Question: I have a 'struct' declared in one of my classes as such:
'''
#pragma once
#include <GL\glew.h>
#include <GLFW\glfw3.h>
#include "glm\glm.hpp"
#include <string>
#include <vector>
class OpenGLView
{
public:
void run();
bool loadObjSimple(
std::string path,
std::vector<glm::vec3>& vertices,
std::vector<glm::vec3>& normals,
std::vector<unsigned int>& elements);
bool initializeAndSetupWindow(GLint windowWidth, GLint windowHeight, std::string windowTitle);
GLuint loadShaders(const char * vertex_file_path, const char * fragment_file_path);
void loadBunnyAsset();
struct Asset
{
GLuint shaderProgramID;
GLuint vertexArray;
GLuint vertexBuffer;
GLuint normalBuffer;
GLuint elementBuffer;
GLint elementsSize;
Asset()
{
shaderProgramID = -1;
vertexArray = -1;
GLuint vertexBuffer = -1;
GLuint normalBuffer = -1;
GLuint elementBuffer = -1;
GLint elementsSize = -1;
}
};
private:
Asset bunny;
GLFWwindow * window;
};
'''
However, when I try to set 'bunny.shaderProgramID' from inside 'loadShaders' the program throws an error saying:
'''
Access violation executing location 0x00000000.
'''
And this is what it looks like when I go into the debugger:

Thanks for the help - I'm assuming something regarding my understanding of 'struct's is wrong.
Also, I thought I could declare bunny after the 'struct' definition, e.g.
'''
struct Asset
{
blah blah blah
} bunny;
'''
Am I wrong about that?
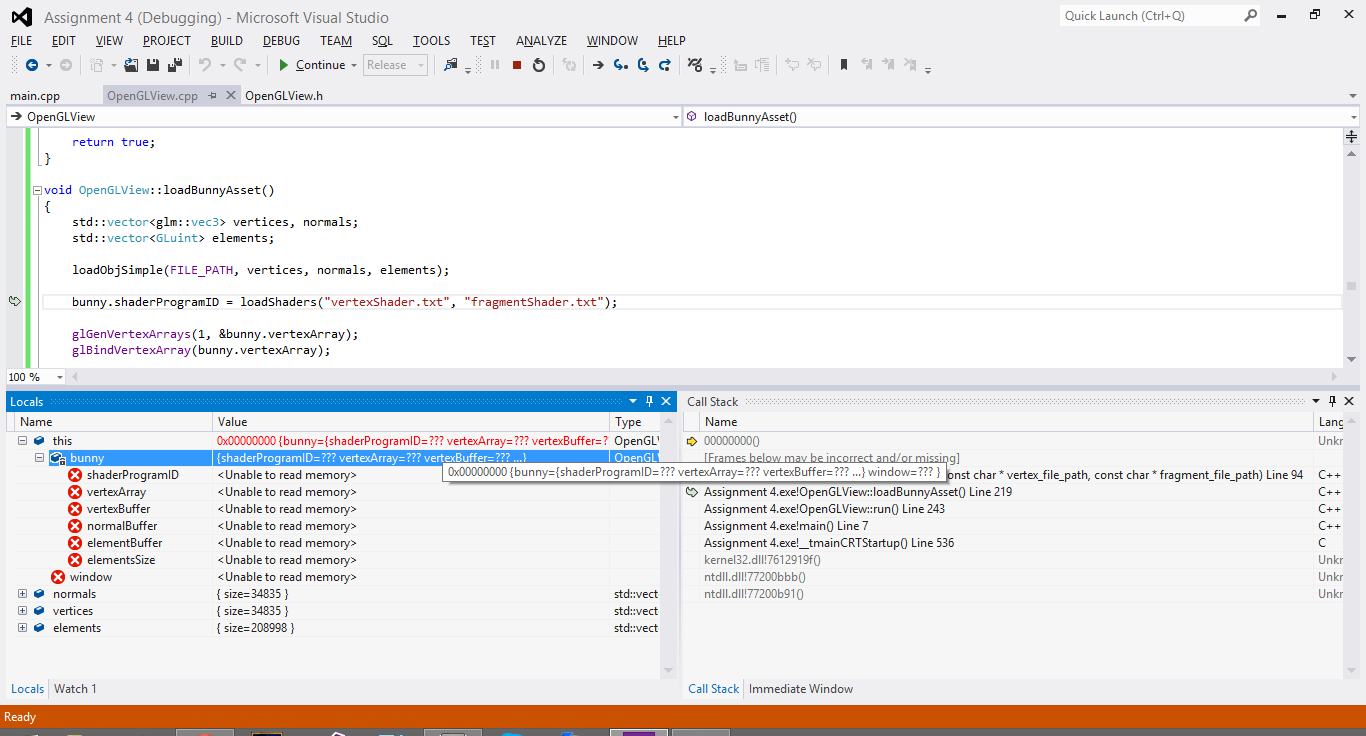
Answer: There is nothing bad in the code you provide.
Just look at your 'this' pointer in the debugger, it's point to the NULL! It's bad, it shows that you call some method on the object pointer that points to nothing!
If you using a pointer in your 'main' function you should initialize it. Set it to 'new OpenGLView', before calling 'run' on it.